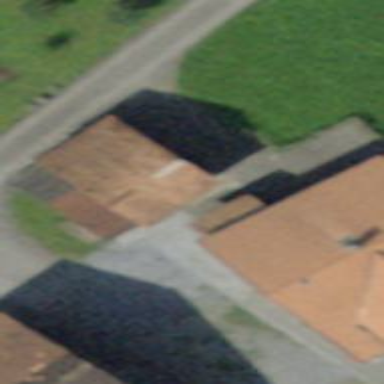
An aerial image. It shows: Barn.